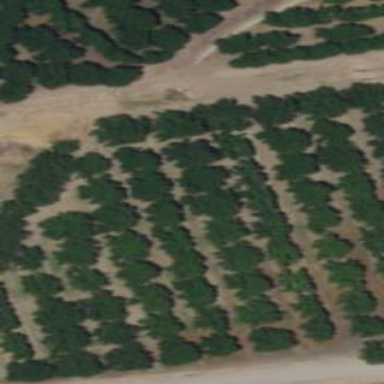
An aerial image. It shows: Orchard.